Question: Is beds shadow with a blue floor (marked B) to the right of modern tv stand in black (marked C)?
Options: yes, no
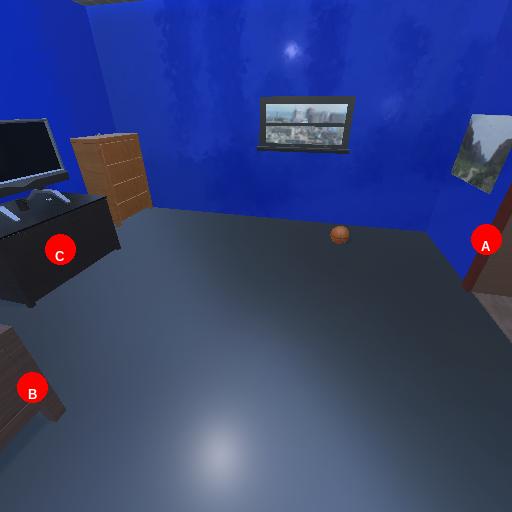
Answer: yes